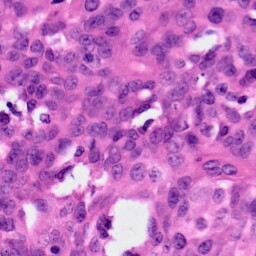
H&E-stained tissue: Ovarian